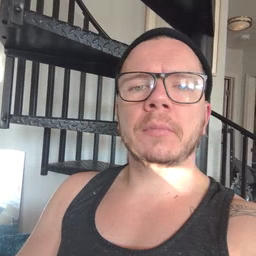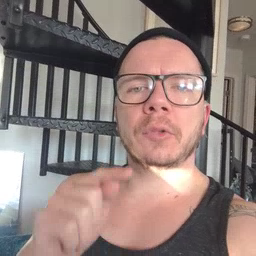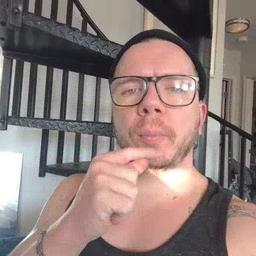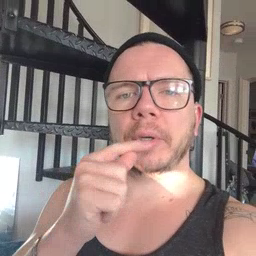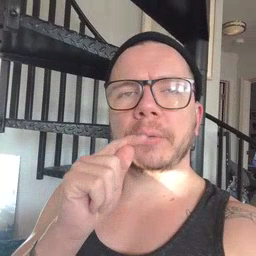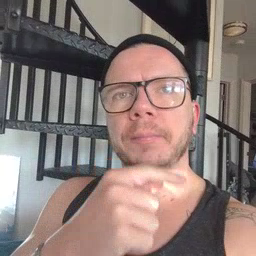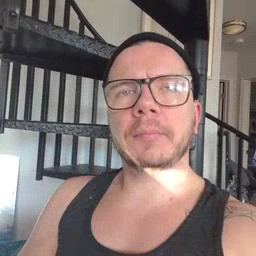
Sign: toothbrush